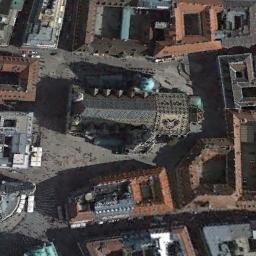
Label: church